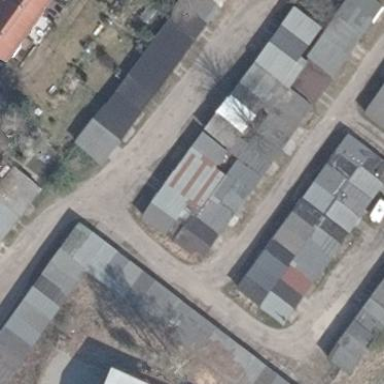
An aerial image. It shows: Area designated for garages.